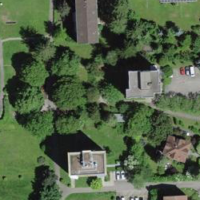
EUNIS habitat code: 55
Species observed at this site:
Lapsana communis